Question: In Liferay market place i am stuck at the place "Upload Liferay Plugin Packages " When ever i am trying to upload a war file
Please help me to short it out :)
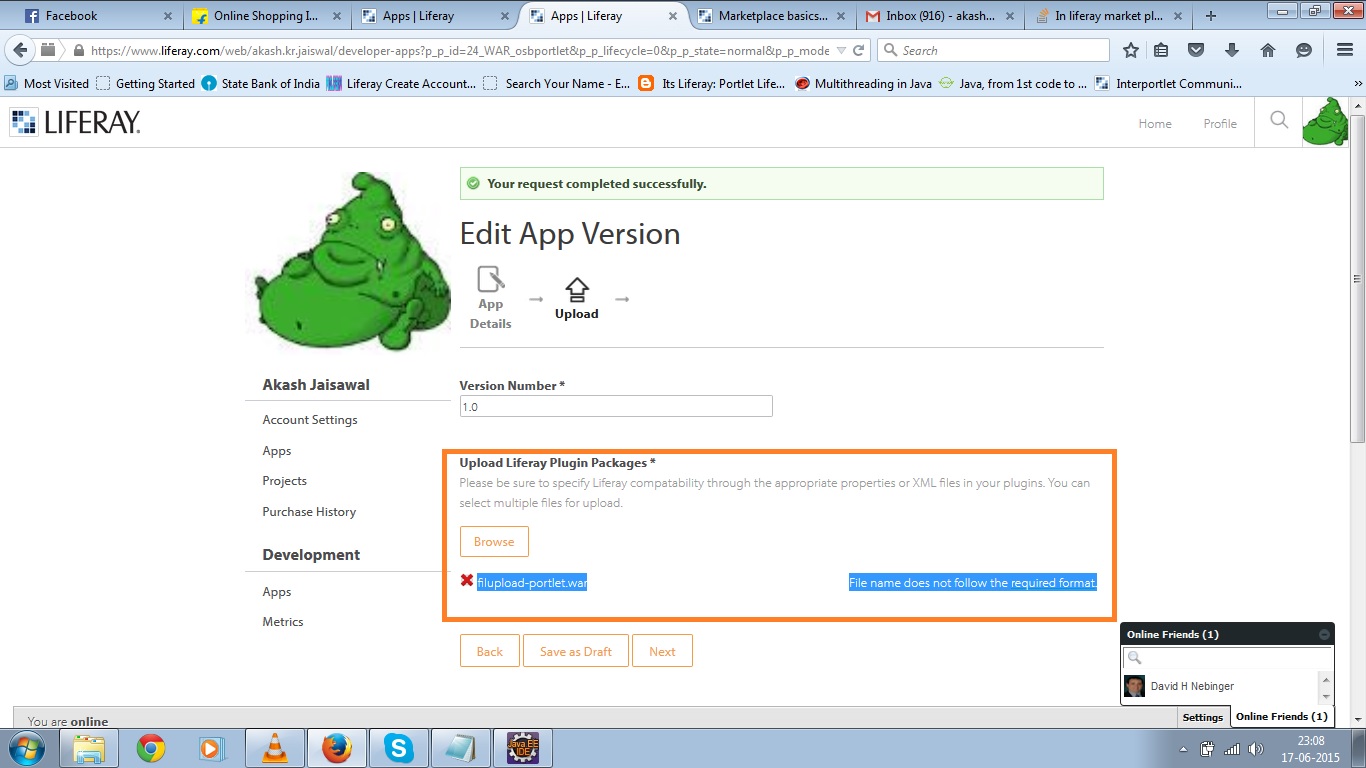
Answer: A Google search for "liferay plugin package file name format" reveals this page:
<URL>
And there you can find:
> WAR file names must conform to the following naming convention:context_name- plugin_type -A.B.C.D.warWhere:- - -
So you have to add the version to your file.